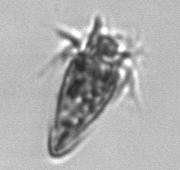
Label: Strombidium_tintinnodes